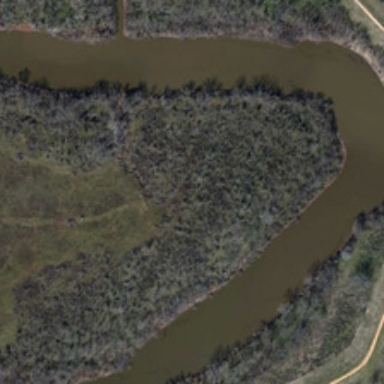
Many green plants are in two sides of a curved river .